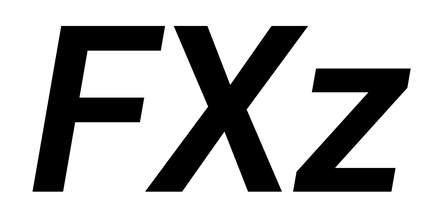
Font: Roboto-Italic_SemiBold_Italic